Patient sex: M
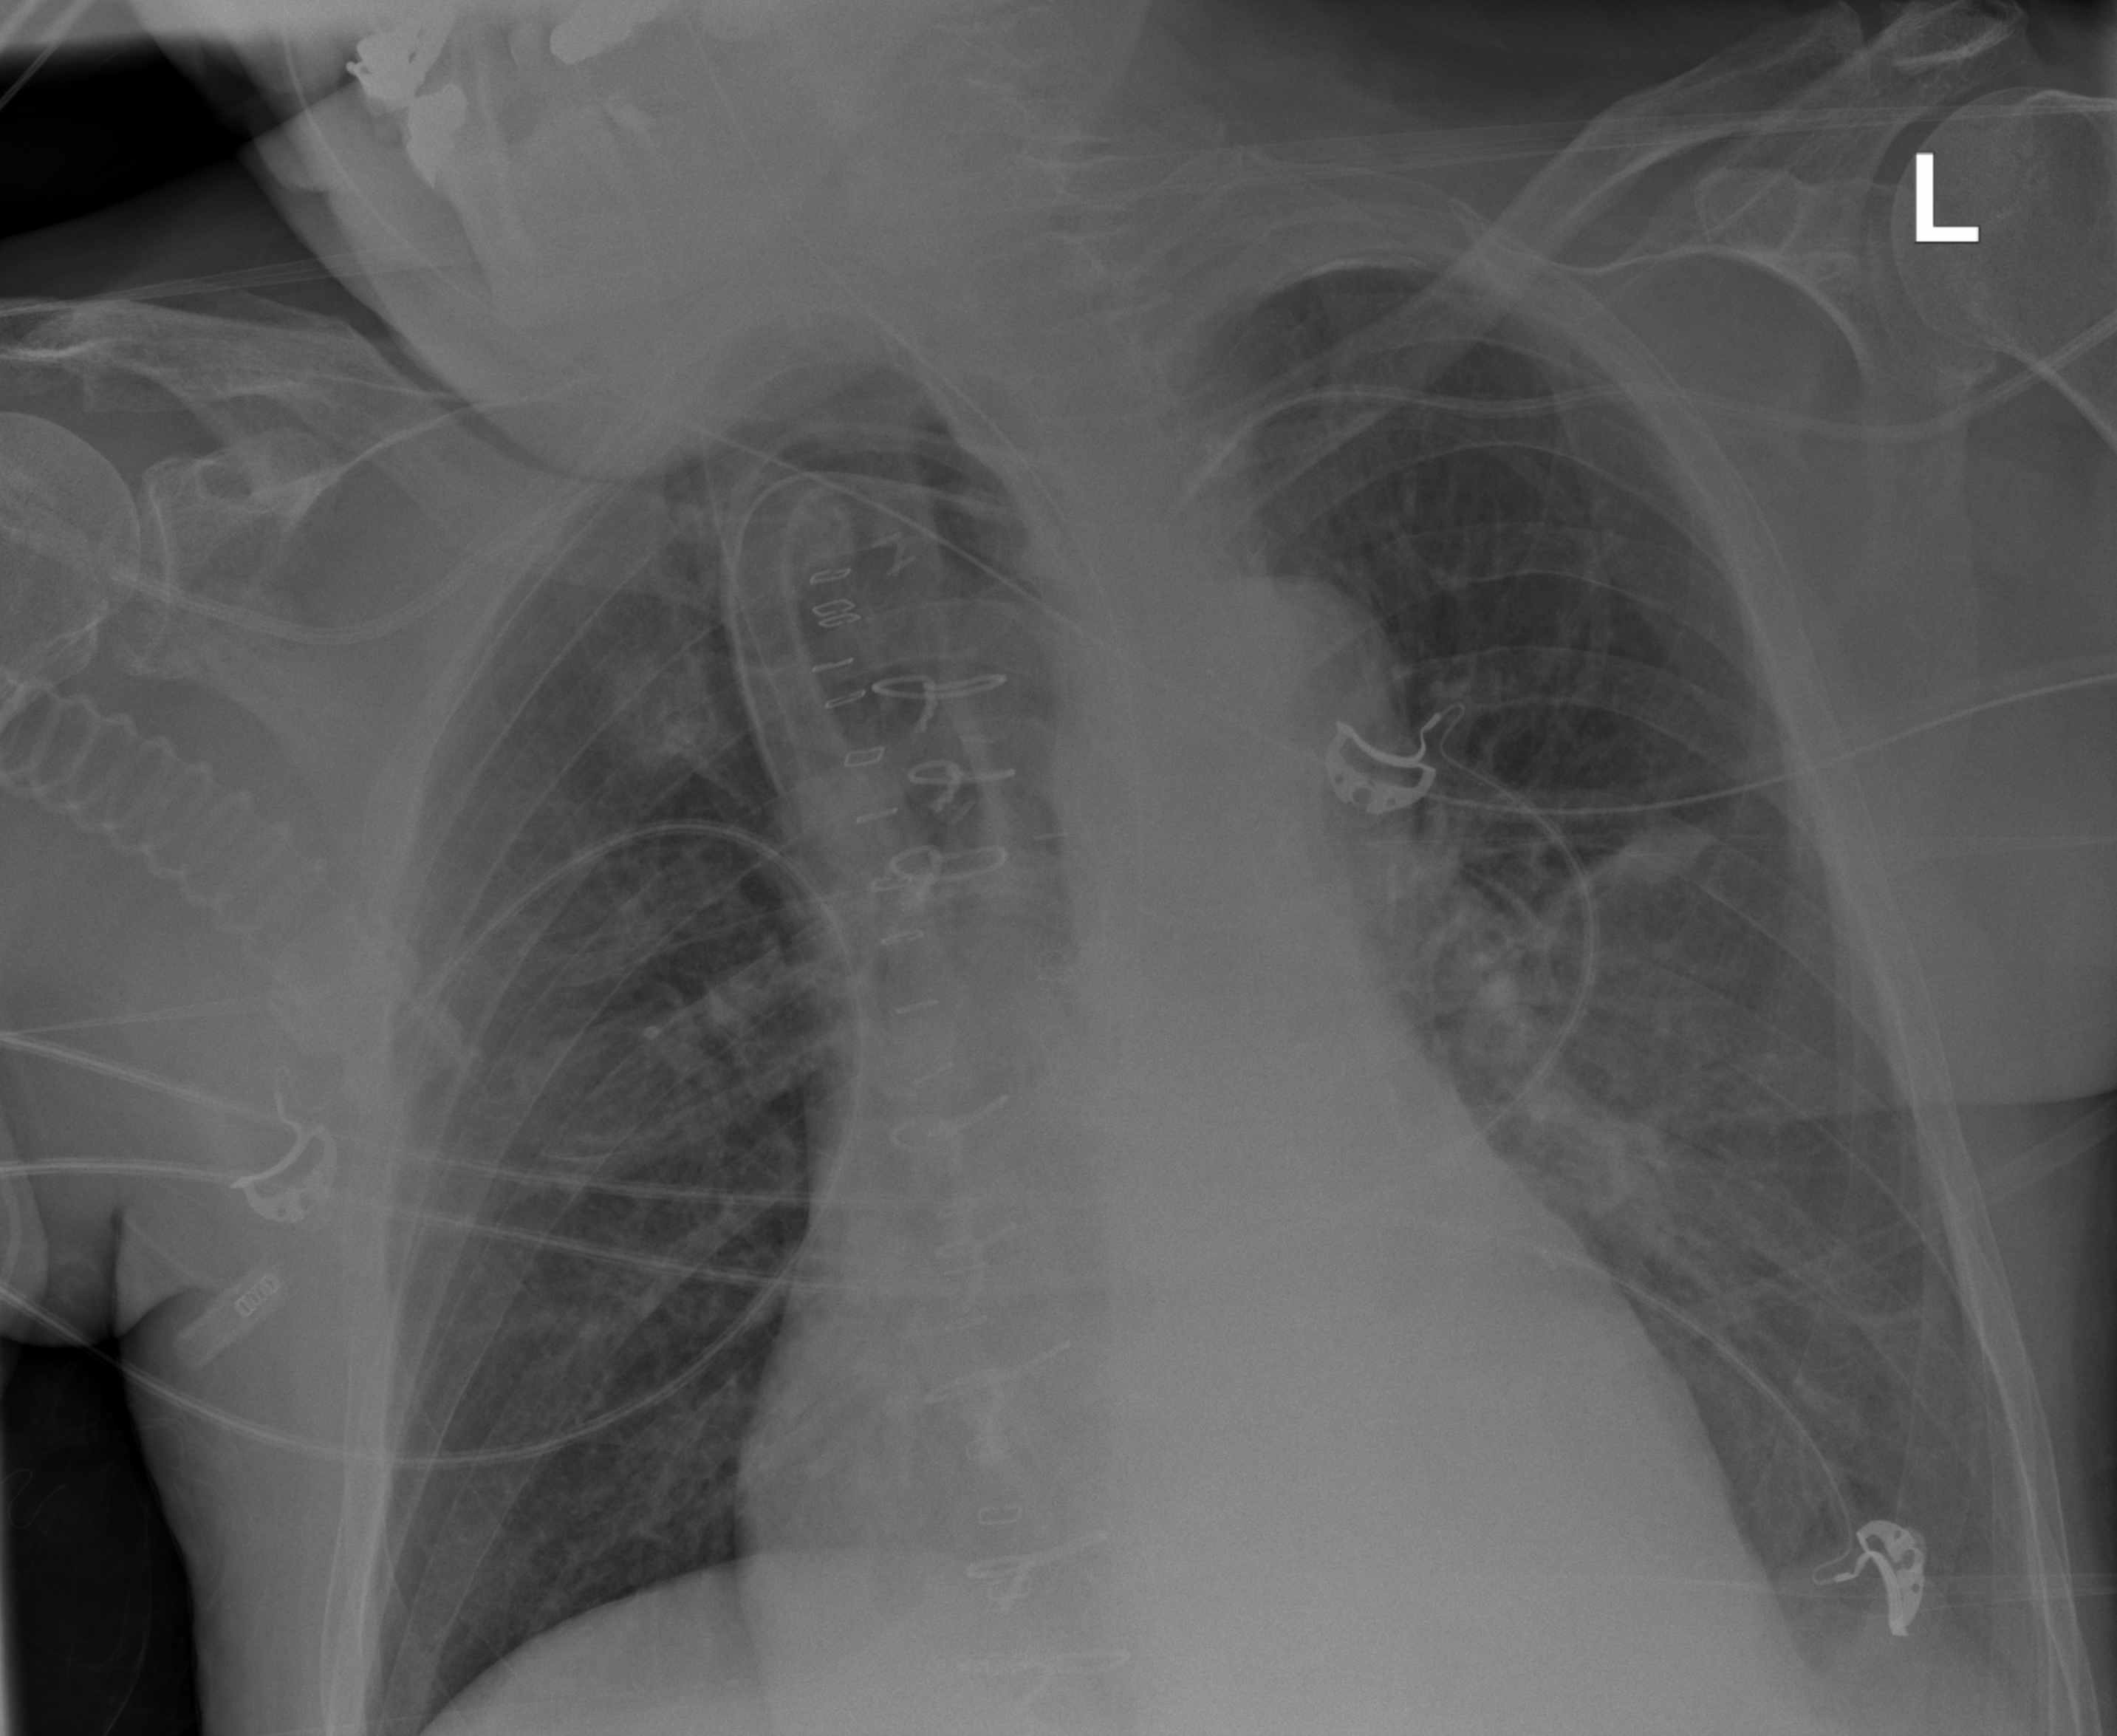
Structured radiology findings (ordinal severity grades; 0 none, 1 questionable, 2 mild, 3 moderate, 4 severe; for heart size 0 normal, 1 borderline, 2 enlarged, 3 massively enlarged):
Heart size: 2
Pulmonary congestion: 2
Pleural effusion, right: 0
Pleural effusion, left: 2
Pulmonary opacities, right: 1
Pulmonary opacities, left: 1
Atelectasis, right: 0
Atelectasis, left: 1